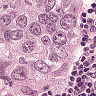
Metastatic tissue present: yes